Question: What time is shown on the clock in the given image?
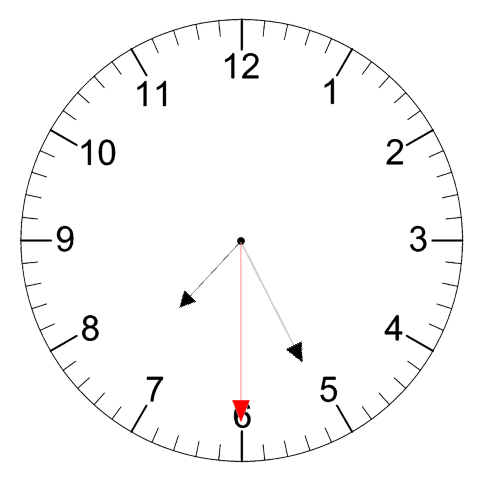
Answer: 07:25:30